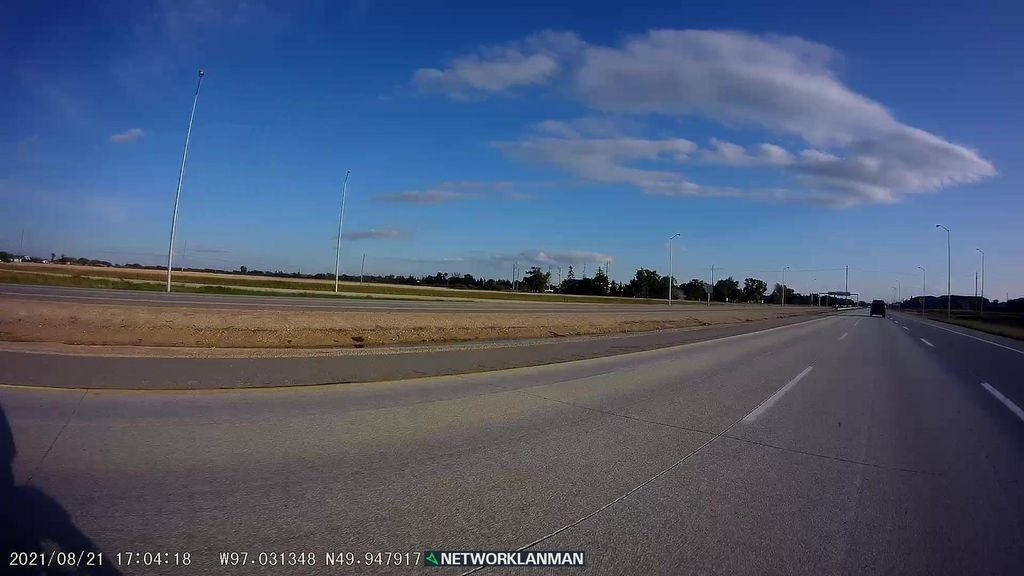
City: winnipeg